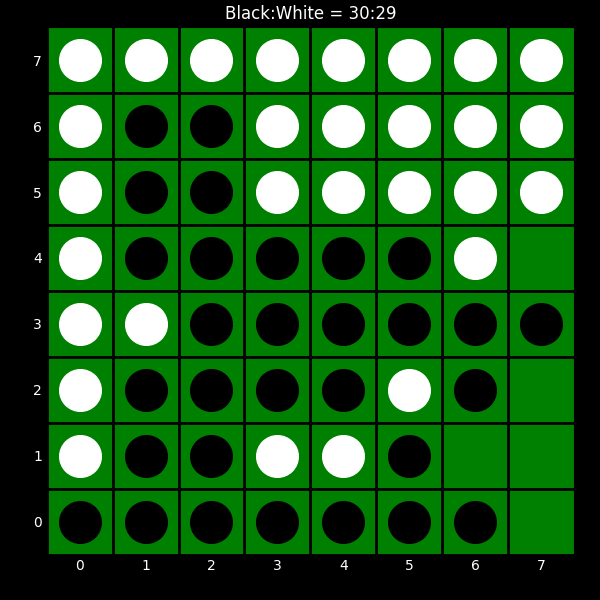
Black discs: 30
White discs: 29